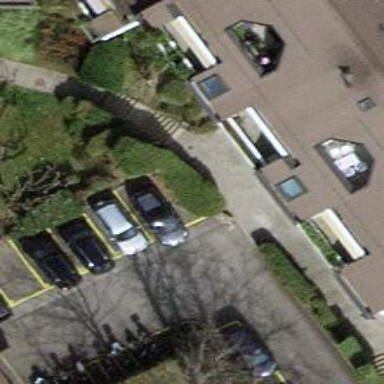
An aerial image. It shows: Concrete steps.